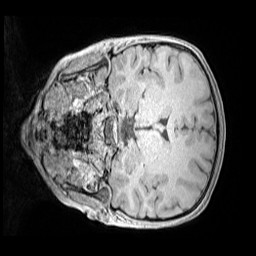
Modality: MP2RAGE
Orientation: coronal
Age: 11
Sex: female
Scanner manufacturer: siemens
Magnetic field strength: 3 T
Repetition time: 4 s
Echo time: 0.00299 s